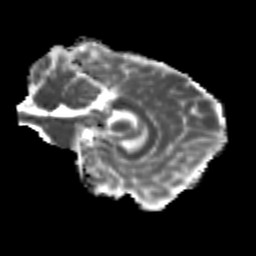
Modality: MD
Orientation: sagittal
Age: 19
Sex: female
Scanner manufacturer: siemens
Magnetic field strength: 3 T
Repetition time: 3.5 s
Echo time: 0.104 s